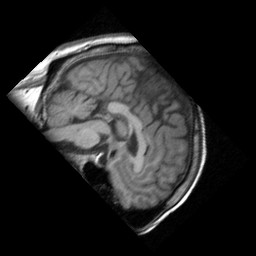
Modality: T1w
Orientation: sagittal
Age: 47